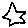
Label: star